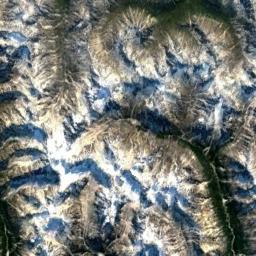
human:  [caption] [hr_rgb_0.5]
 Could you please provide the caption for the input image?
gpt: A lot of snow is on the snowberg .

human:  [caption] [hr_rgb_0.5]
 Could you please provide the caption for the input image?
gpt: The snow berg is consist of green plants,Bare land and white snow .

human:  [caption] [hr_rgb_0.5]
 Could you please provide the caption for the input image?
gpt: The snowberg is partly covered with snow and ice but some ridges are not covered by snow and ice .

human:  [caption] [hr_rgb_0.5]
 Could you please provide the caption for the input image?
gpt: White, Brown, And green transitions from the peaks to the bottom of the peaks in the Snow Mountain Range .

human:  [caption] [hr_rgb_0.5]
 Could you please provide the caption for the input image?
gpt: There are some snow and bare land on the snowberg .